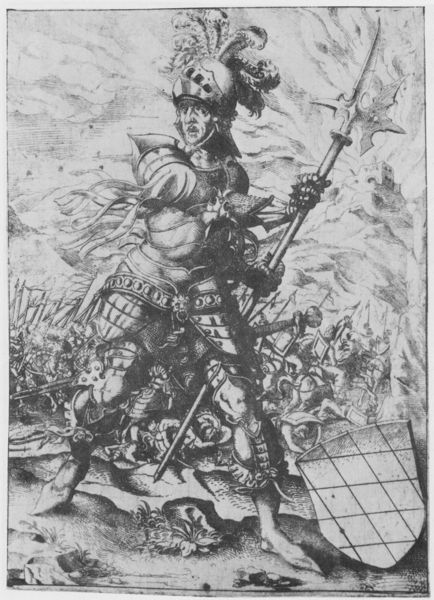
Titel: Bildnis des Arnolphus (Arnulphus Malus)
Künstler: Jost Amman
Institution: (Seriendruck)
Schlagwörter: berg, feder, feuer, himmel, kampf, kämpfer, mann, schurz, weiß, wolken, menschen, bewegung, grau, schwarz, zeichnung, gebäude, schloss, federn, gesicht, mensch, mord, rahmen, steine, tod, herr, feld, busch, lippen, pferd, pferde, federbusch, grafik, graphik, angst, krieg, schlacht, sturm, lanze, soldaten, mimik, schild, panzer, burg, bayern, druck, radierung, stich, schwarzweiß, schwert, waffen, soldat, tote, waffe, furcht, getümmel, helm, ritter, heer, rüstung, wappen, raute, harnisch, scharnier, axt, krieger, hellebarde, kreuzzug, lanzen, löwe, speer, helmbusch, kupferstich, mars, schlachtfeld, spieß, seriendruck, kettenhemd, landsknecht, helebarde, hellebard, herold, sereindruck, döblin, gesichtsfeld, jerussalem, rautenschild, schwazz, eriendruck, eritter, wegerich, schglacht